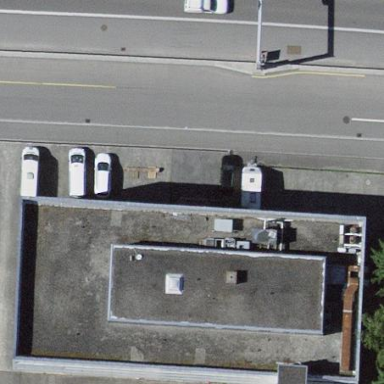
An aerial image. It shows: Industrial building.